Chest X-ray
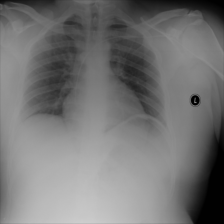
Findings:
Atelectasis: negative
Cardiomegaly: negative
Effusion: negative
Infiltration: negative
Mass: negative
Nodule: negative
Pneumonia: negative
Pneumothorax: negative
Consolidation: negative
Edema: negative
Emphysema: negative
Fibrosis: negative
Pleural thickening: negative
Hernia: negative